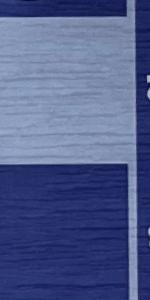
Label: Empty